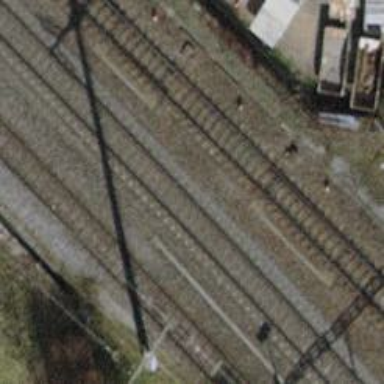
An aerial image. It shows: Railway switch.